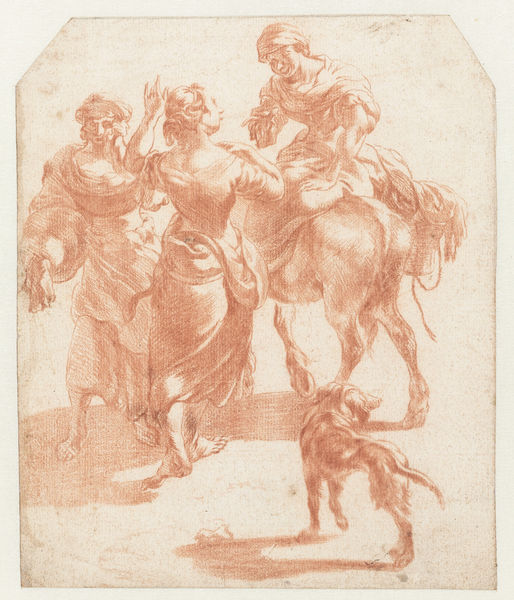
Titel: Twee lopende vrouwen en een vrouw op een ezel
Künstler: Nicolaes Pietersz. Berchem
Standort: Amsterdam
Institution: Rijksmuseum
Schlagwörter: mann, frauen, geste, hund, arm, pferd, reiter, huf, gruß